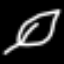
Label: leaf